Question: I am creating a html maze using tables and for some reason, the borders dont show up correctly. Instead of nice straight lines, the borders show up as diagonal blobs instead. Is there a way to fix this? Here is my example : <URL>.
Output:

My CSS:
'''
section .l {
border-left:20px solid #ff9c00;
}
section .r {
border-right:20px solid #ff9c00;
}
section .t {
border-top:20px solid #ff9c00;
}
section .b {
border-bottom:20px solid #ff9c00;
}
section table {
margin-right:auto;
margin-left:auto;
border:20px solid #FF9C00;
}
'''
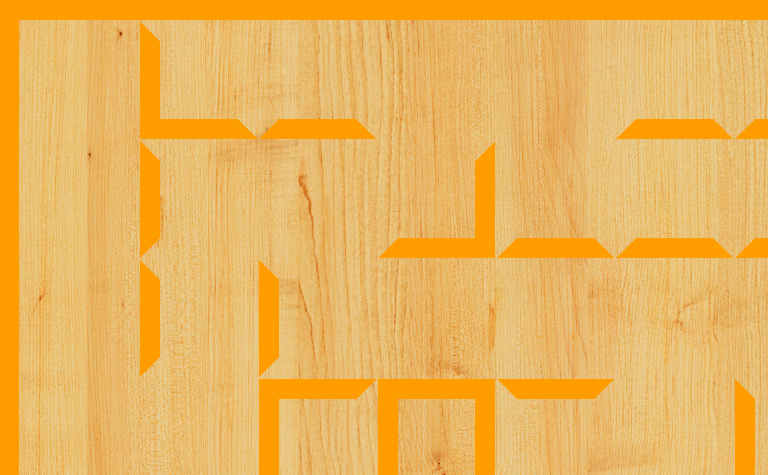
Answer: Remove 'border: 20px solid transparent;' from your 'section table tr td' selector (not shown in your code sample) and it looks fine.